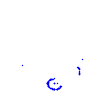
Particle: kaon